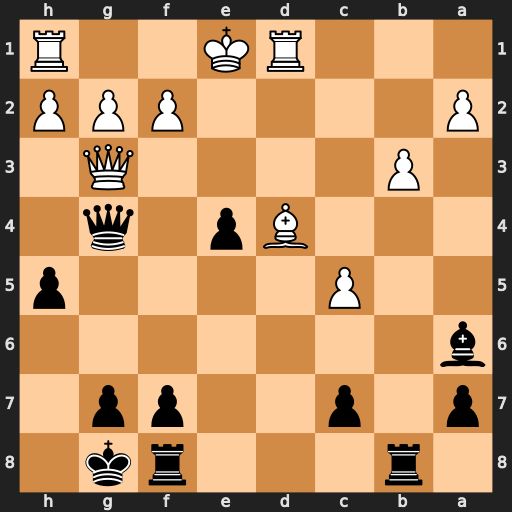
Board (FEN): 1r3rk1/p1p2pp1/b7/2P4p/3Bp1q1/1P4Q1/P4PPP/3RK2R
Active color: b
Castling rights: K
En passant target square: -
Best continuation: Qe2#